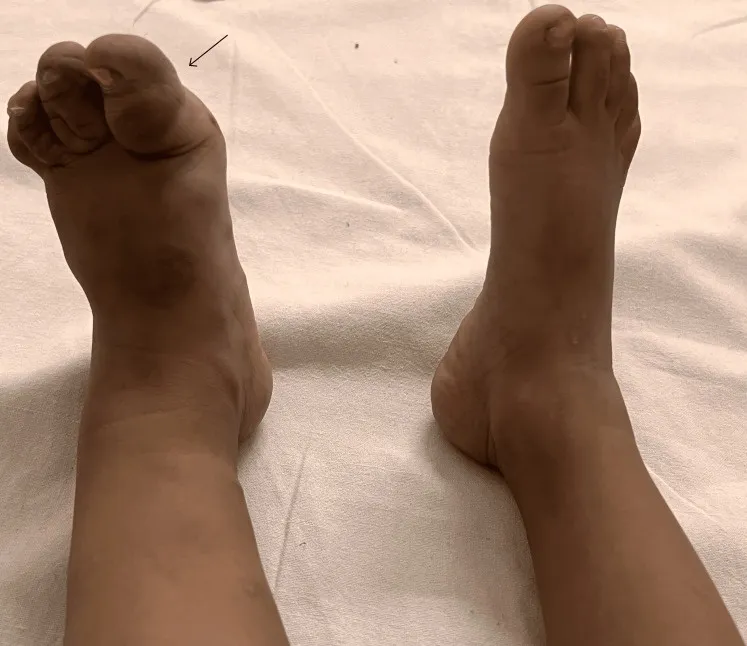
Macrodactyly of the left foot.
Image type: medical_photograph (skin_photograph)